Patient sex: M
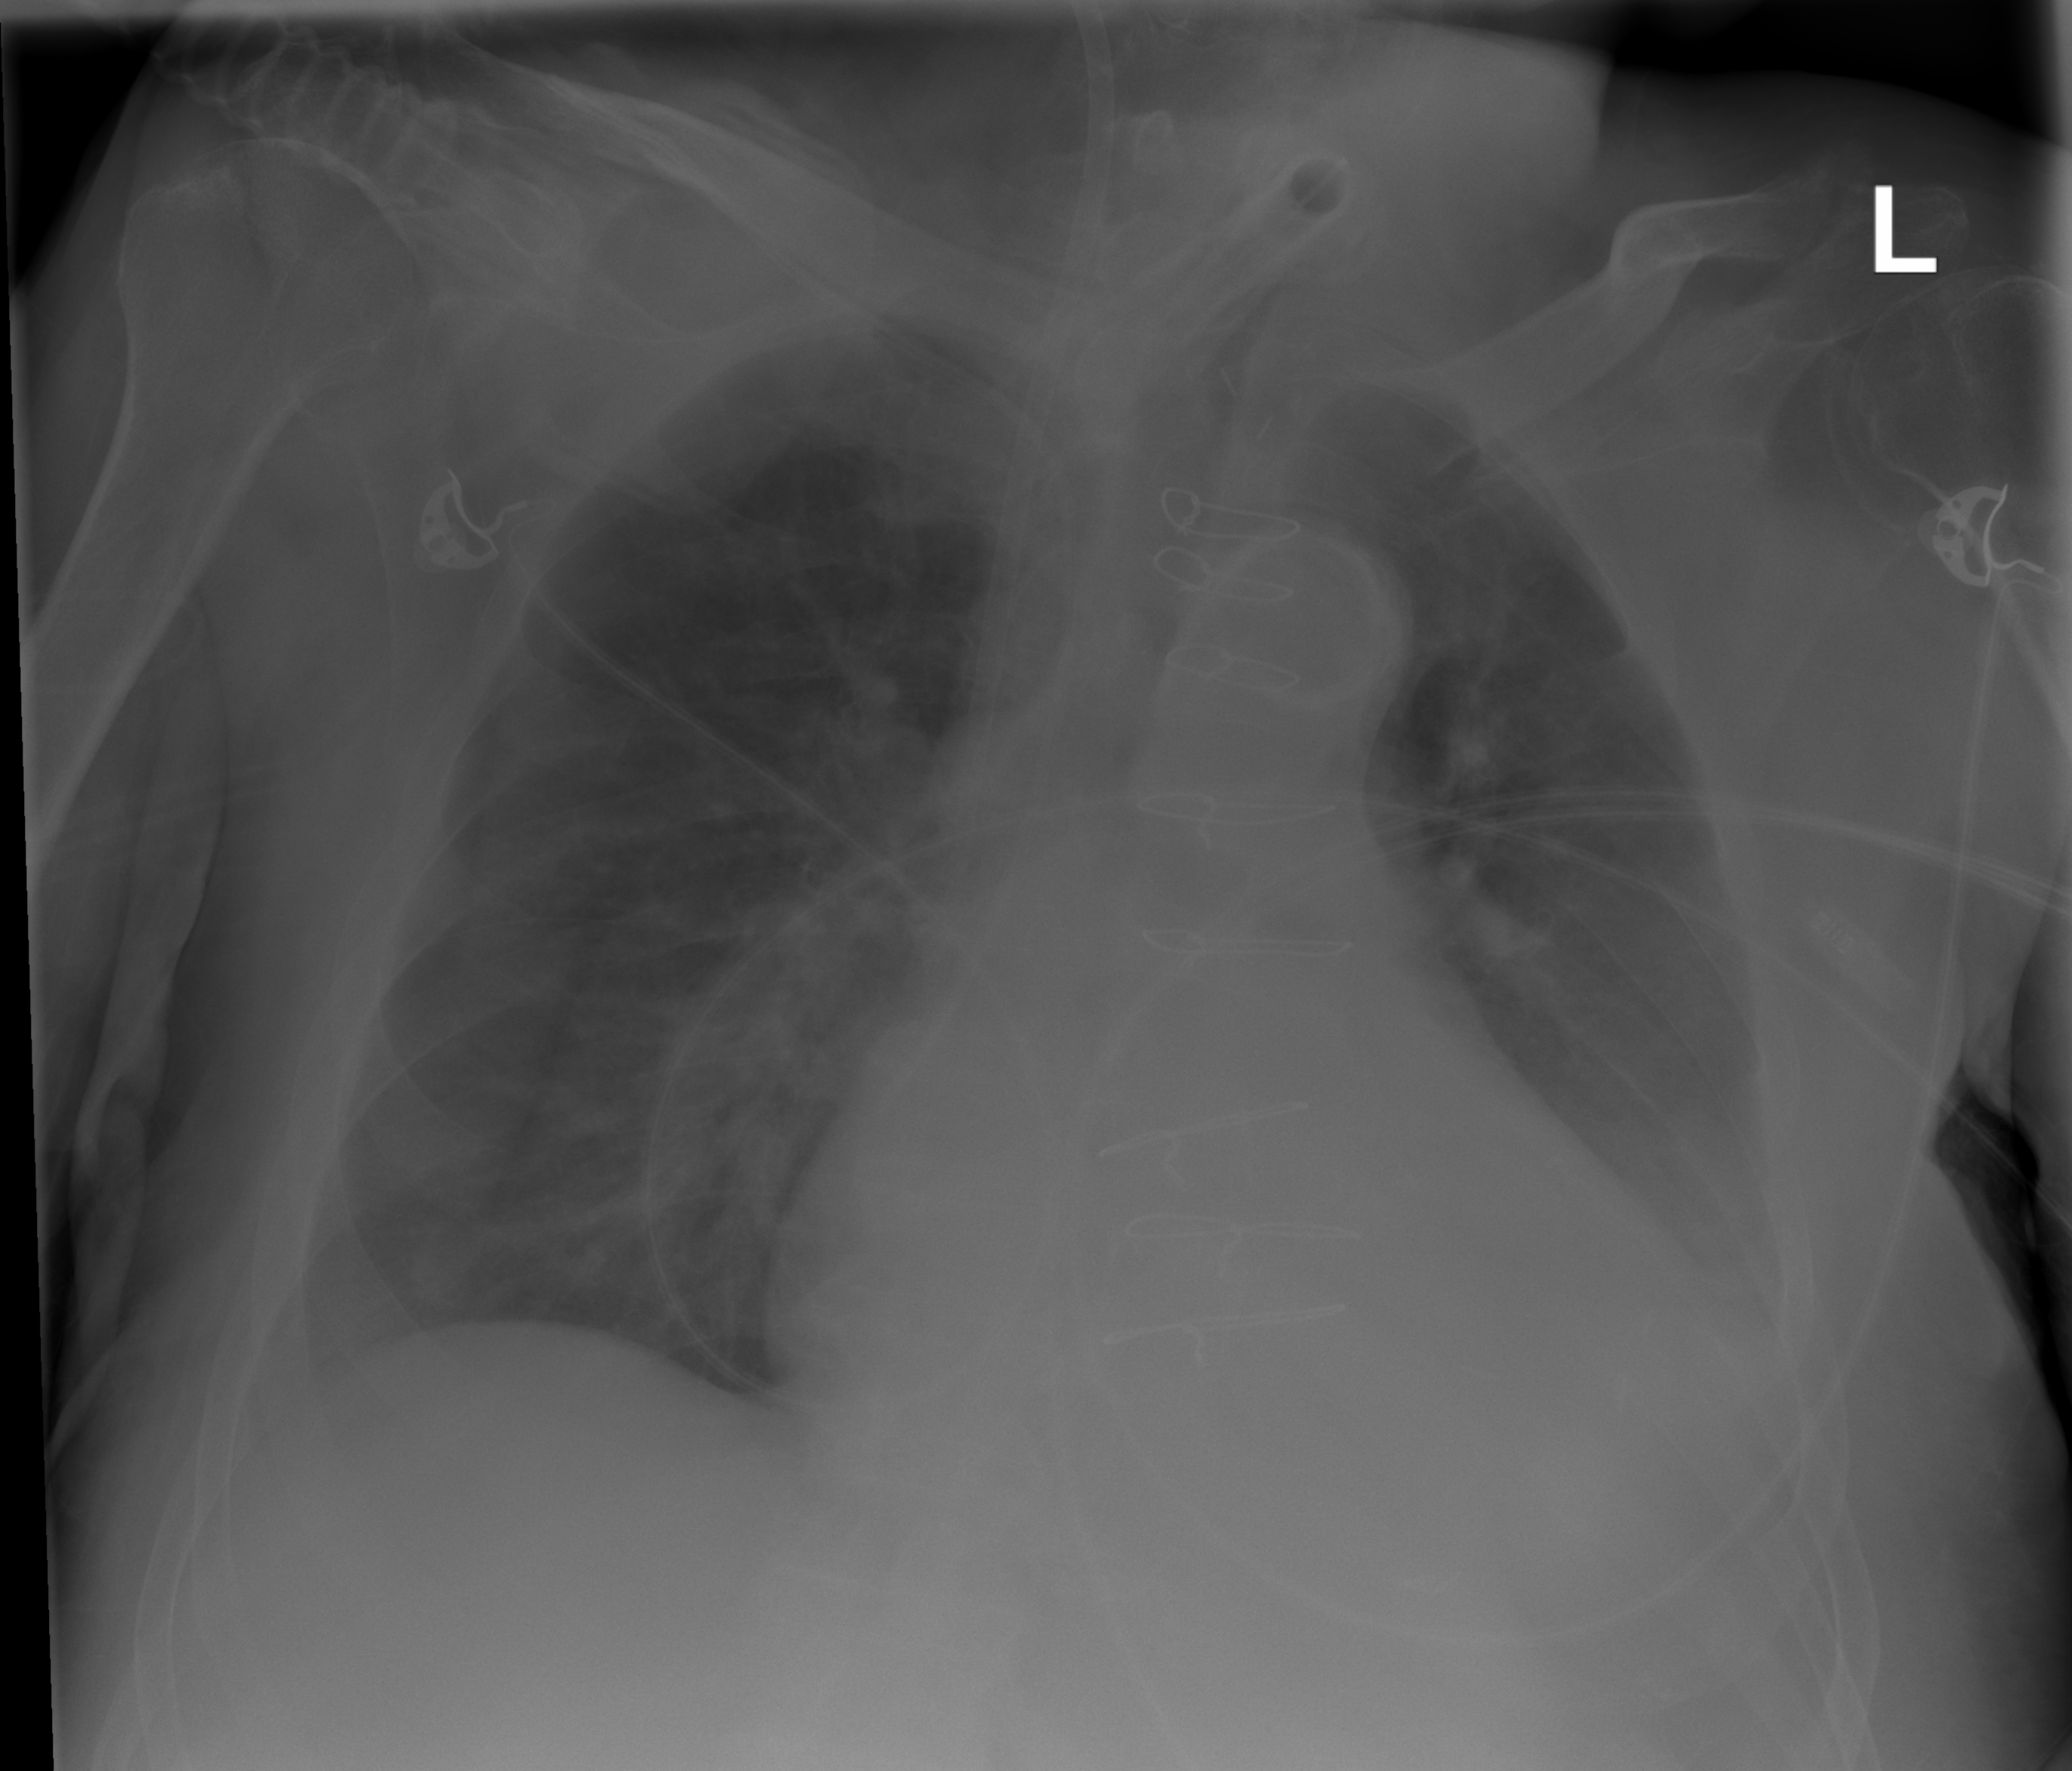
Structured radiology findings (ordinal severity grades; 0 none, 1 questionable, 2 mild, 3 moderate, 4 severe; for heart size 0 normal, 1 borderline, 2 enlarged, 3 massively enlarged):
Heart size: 2
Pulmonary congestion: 0
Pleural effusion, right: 1
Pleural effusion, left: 2
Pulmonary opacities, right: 0
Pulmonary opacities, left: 0
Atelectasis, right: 0
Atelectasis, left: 2